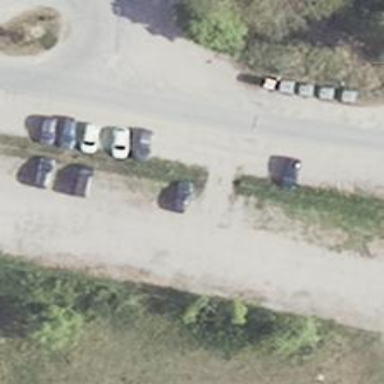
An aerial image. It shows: Compacted parking aisle as service road.